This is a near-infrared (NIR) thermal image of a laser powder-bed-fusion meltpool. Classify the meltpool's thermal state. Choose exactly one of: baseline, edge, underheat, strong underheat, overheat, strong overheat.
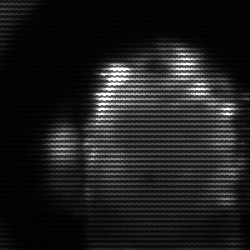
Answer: baseline